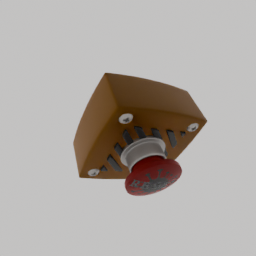
Label: electronics